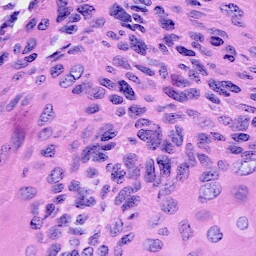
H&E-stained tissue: Cervix